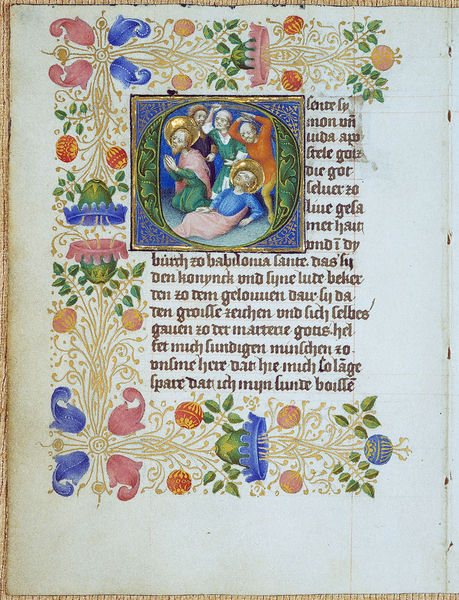
Titel: Lochner-Gebetsbuch
Künstler: Stefan Lochner
Institution: Darmstadt, Universitäts- und Landesbibliothek
Schlagwörter: blau, grün, menschen, blumen, weiss, rot, bibel, gold, ranken, schrift, liegen, farben, farbe, floral, buch, seite, illustration, text, buchstaben, initiale, beten, buchseite, heiligenschein, jesus, mittelalter, zierde, initial, buchmalerei